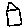
Label: house